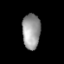
Tissue: lung
Cell type: Fibroblasts
Senescence score: 0.6036
Nuclear area (px): 618
Mean DAPI intensity: 154.345